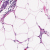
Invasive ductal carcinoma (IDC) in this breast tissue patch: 0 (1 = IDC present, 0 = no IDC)